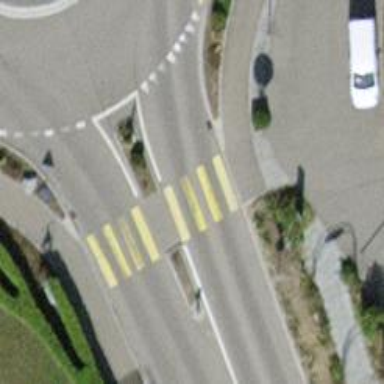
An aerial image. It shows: Asphalt footway with marked crossing. The crossing includes island and clear markings.